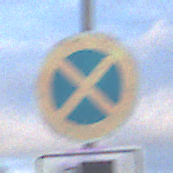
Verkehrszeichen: AbsolutesHalteverbot
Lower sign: SonstigeOderMehrspurigeFahrzeuge3
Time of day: SunriseSunset
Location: Outdoor (Suburban)
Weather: PartlyCloudy
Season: NotSpecified
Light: Natural